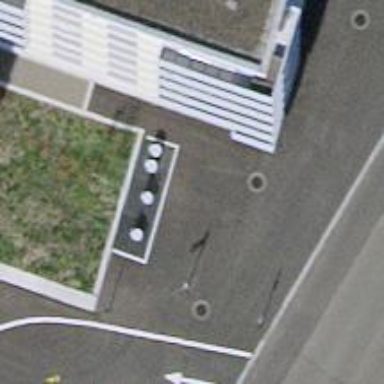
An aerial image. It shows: Recycling facility for green waste.